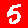
Digit: 5